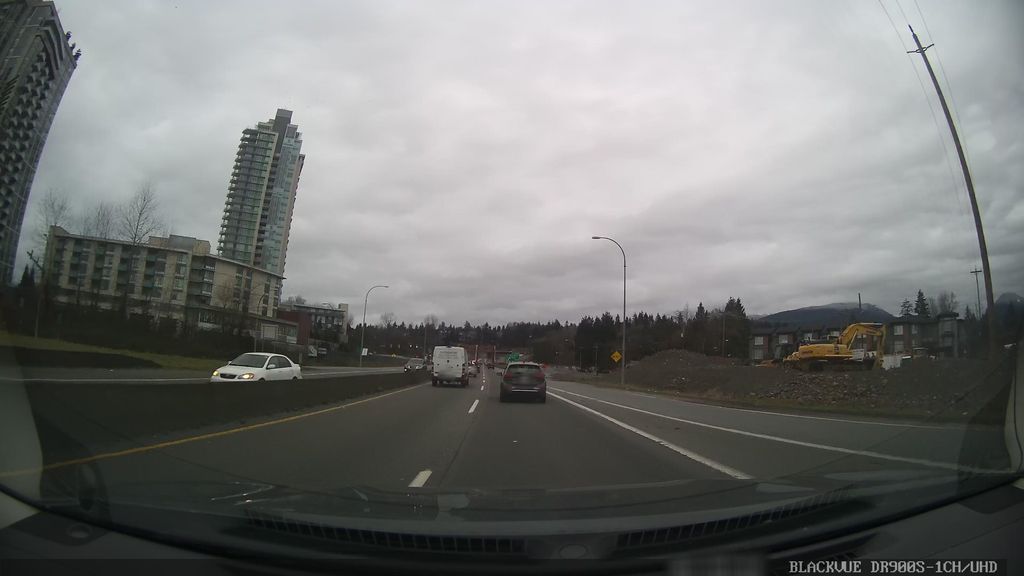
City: vancouver